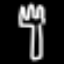
Label: fork